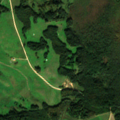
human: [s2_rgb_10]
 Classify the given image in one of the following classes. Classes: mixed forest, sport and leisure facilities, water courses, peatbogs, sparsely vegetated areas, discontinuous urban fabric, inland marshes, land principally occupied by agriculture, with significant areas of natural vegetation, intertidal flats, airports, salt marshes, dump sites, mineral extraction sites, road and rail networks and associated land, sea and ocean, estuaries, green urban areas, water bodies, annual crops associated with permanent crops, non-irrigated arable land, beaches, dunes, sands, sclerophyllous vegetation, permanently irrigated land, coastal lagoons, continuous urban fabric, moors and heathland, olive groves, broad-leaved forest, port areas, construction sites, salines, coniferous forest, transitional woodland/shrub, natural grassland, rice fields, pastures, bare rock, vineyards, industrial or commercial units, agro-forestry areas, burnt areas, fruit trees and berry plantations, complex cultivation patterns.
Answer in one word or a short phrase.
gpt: pastures, complex cultivation patterns, land principally occupied by agriculture, with significant areas of natural vegetation, broad-leaved forest